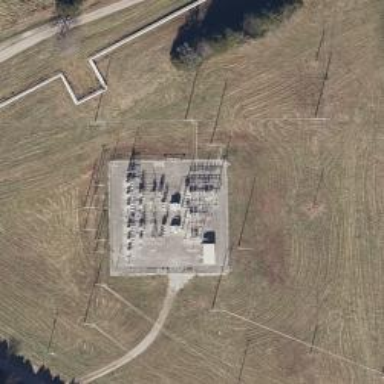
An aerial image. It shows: Industrial power substation enclosed by fence.